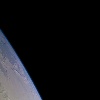
Label: space